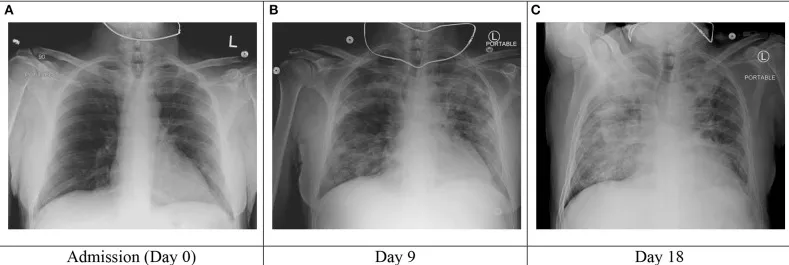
Select chest radiograph images during the patient's hospitalization.
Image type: radiology (x_ray)